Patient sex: M
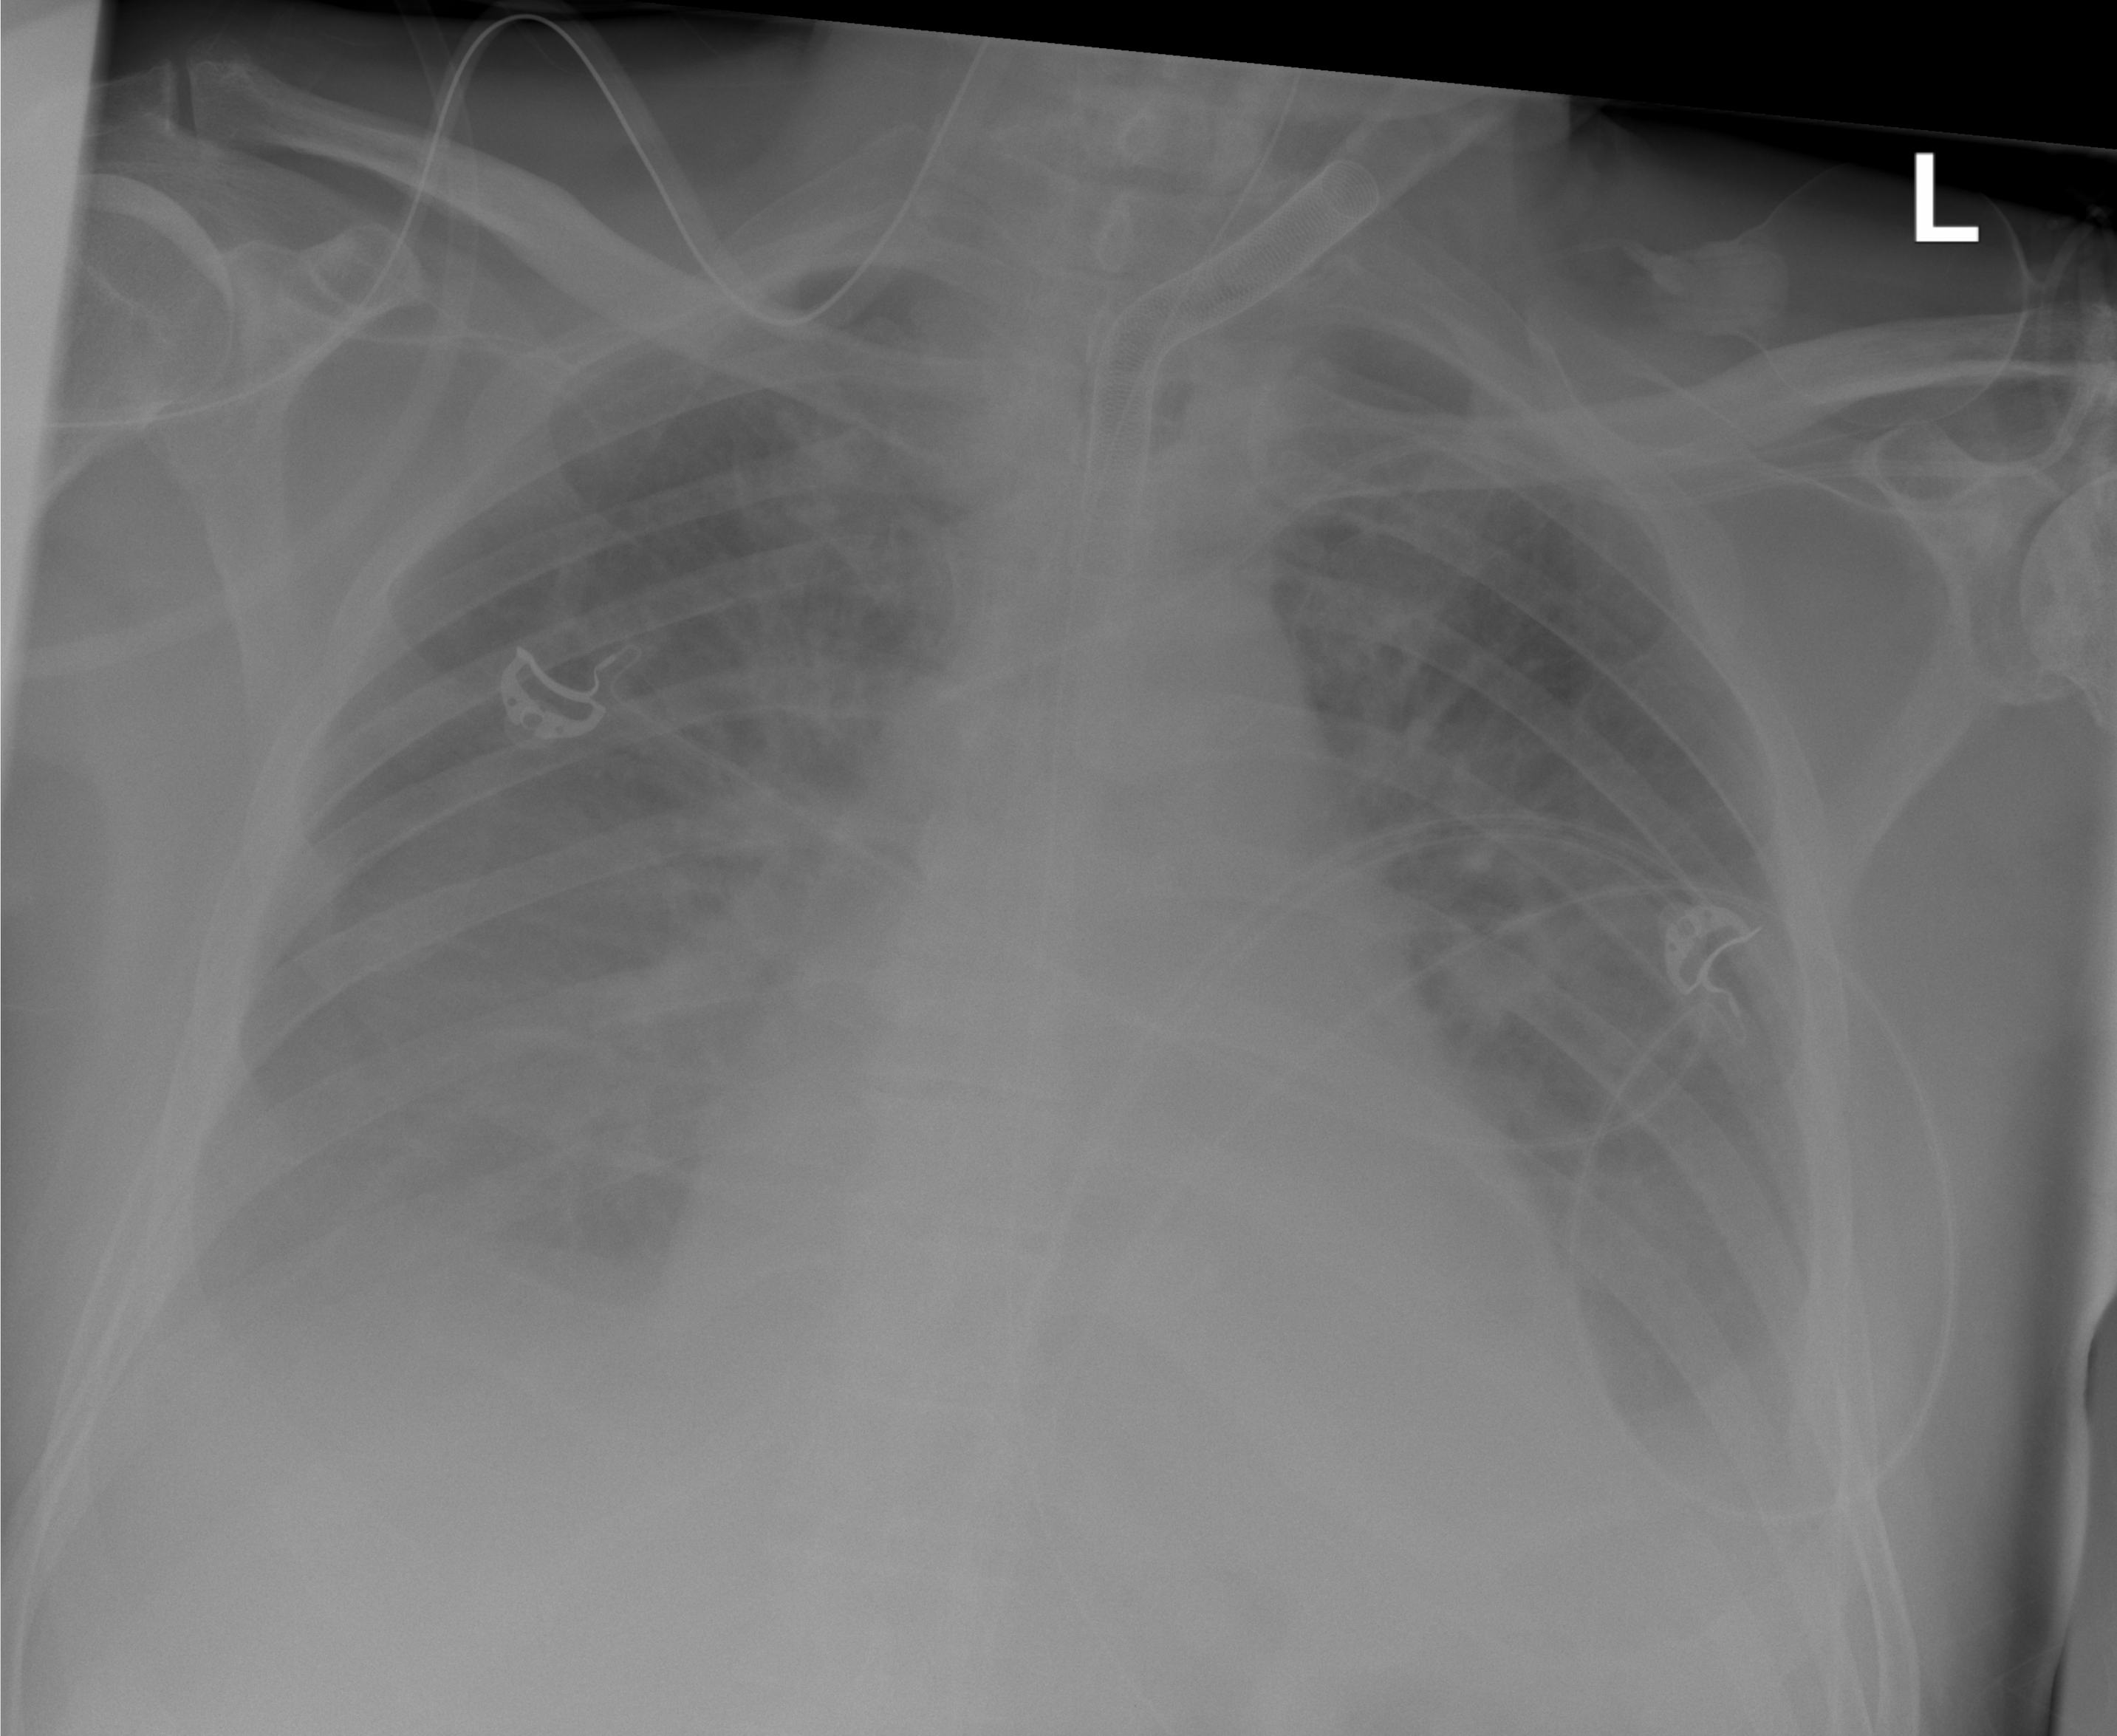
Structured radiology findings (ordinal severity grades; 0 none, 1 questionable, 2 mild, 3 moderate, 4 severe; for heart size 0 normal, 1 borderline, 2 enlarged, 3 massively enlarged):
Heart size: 2
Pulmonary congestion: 2
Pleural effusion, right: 3
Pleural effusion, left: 2
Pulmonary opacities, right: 2
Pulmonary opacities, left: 2
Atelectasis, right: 2
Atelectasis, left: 2